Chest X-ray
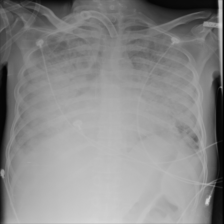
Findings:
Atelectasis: negative
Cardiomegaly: negative
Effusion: negative
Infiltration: negative
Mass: negative
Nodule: negative
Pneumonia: negative
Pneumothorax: negative
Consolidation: negative
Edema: negative
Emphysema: negative
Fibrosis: negative
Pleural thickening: negative
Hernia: negative